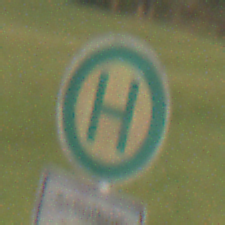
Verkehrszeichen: Haltestelle
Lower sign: ZeitangabenMitBeschraenkungAufWochentage5
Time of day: Night
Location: Outdoor (Nature)
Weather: Clear
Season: NotSpecified
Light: Natural